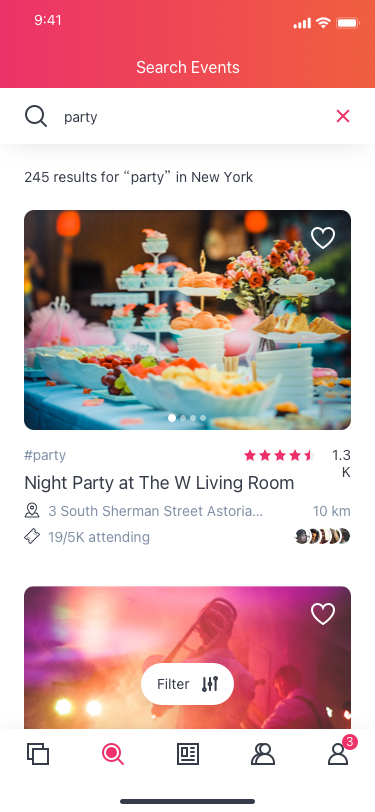
Text in this UI design:
Night Party at The W Living Room
#party
19/5K attending
3 South Sherman Street Astoria…
10 km
1.3K
245 results for “party” in New York
Filter
party